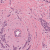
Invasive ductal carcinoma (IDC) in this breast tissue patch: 1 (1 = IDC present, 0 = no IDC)